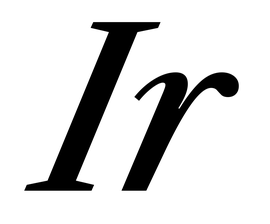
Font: LibreCaslonText-Italic_Medium_Italic